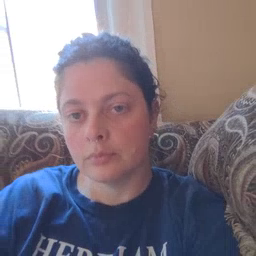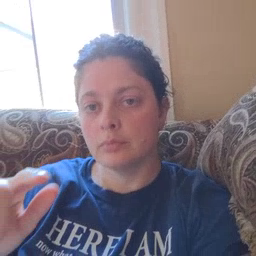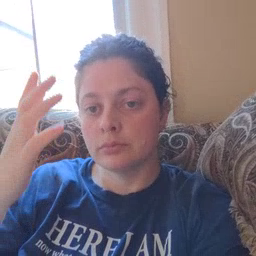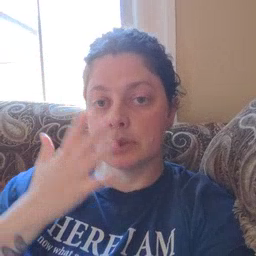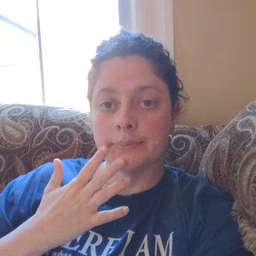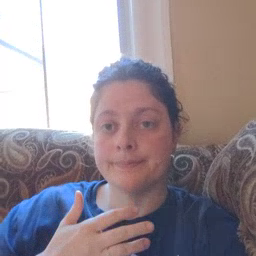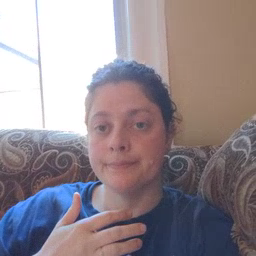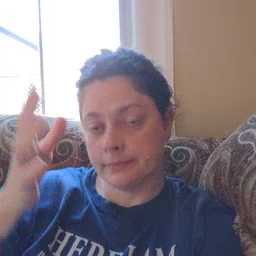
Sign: sad